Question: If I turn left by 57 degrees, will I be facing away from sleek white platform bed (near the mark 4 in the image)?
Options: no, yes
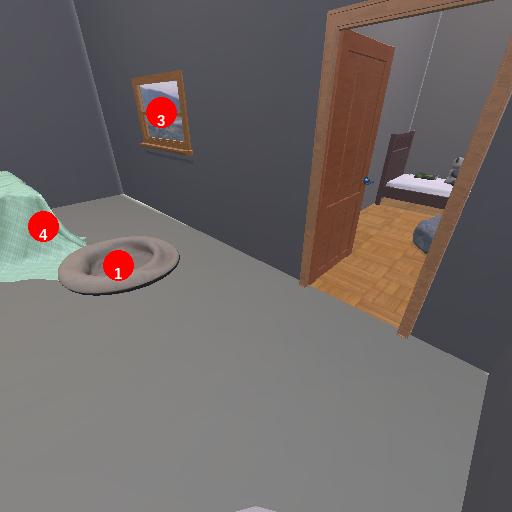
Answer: no